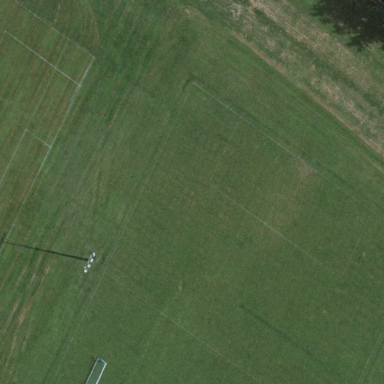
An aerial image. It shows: Soccer pitch designated for leisure and sports activities.